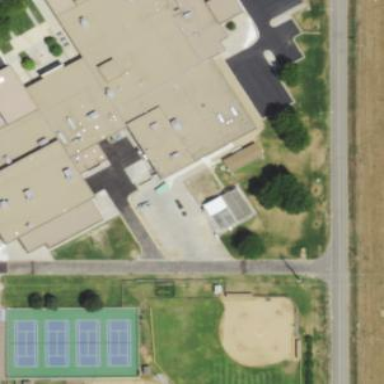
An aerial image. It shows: School building.